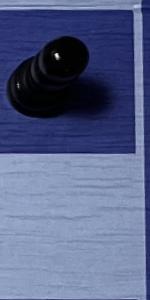
Label: Empty